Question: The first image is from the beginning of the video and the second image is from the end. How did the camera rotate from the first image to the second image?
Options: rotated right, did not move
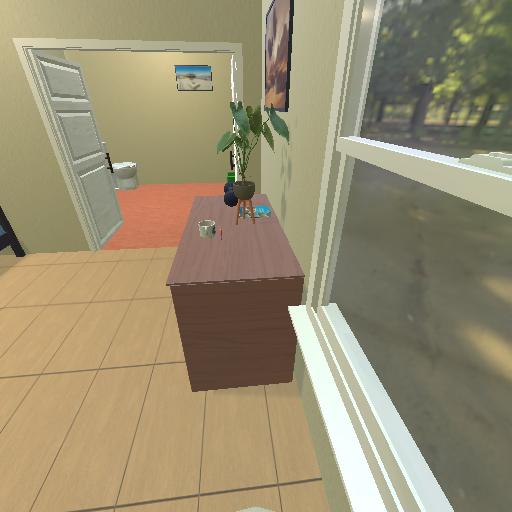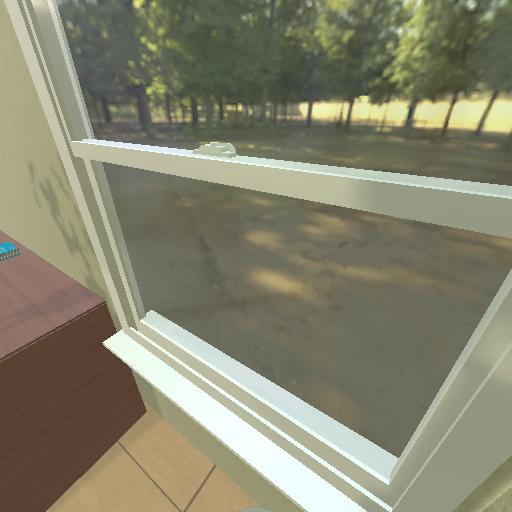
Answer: rotated right